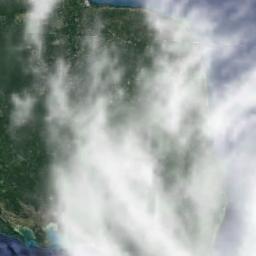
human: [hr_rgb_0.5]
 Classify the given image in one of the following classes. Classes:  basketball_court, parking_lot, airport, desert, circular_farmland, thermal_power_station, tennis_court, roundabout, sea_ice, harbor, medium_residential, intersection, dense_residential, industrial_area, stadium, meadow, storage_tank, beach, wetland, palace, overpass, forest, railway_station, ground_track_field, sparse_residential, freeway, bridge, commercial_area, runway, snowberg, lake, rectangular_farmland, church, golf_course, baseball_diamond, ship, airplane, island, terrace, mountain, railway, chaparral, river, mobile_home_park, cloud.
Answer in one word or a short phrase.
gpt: cloud